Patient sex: M
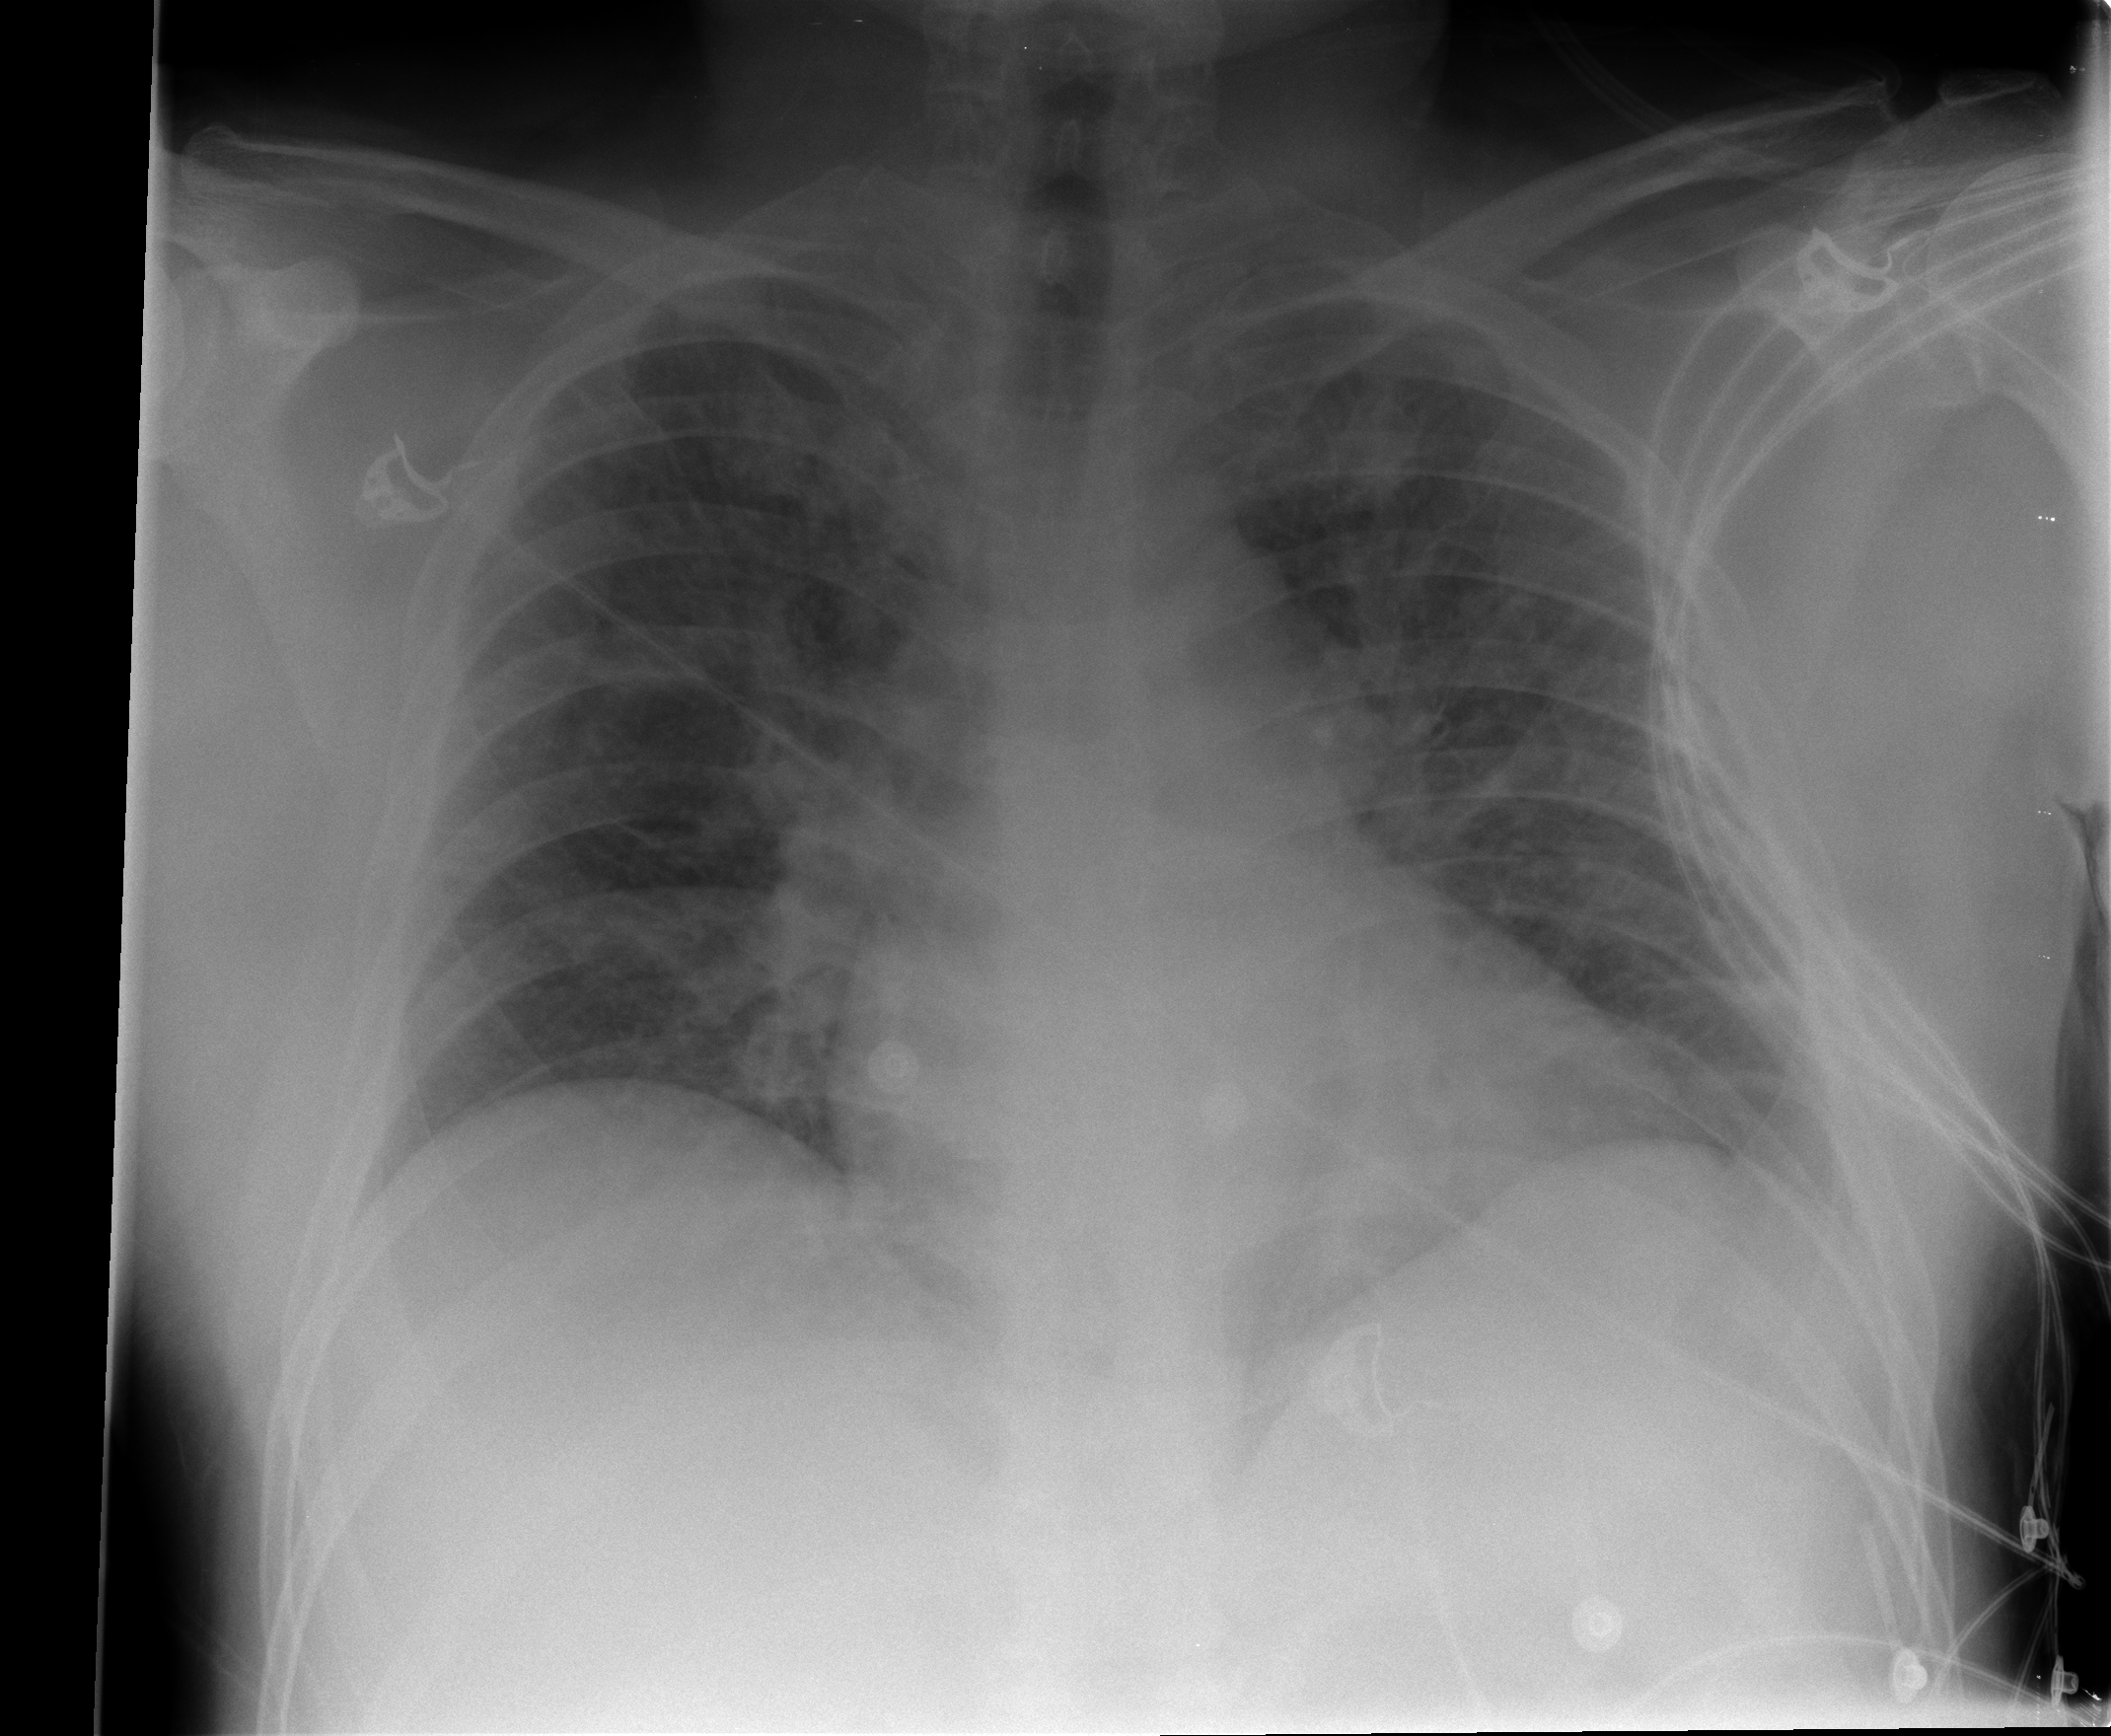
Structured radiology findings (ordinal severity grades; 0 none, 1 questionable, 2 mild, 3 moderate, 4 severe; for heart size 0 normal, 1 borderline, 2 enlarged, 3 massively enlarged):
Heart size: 2
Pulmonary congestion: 3
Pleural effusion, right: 0
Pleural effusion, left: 0
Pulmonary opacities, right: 2
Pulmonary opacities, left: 2
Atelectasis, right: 1
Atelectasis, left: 1